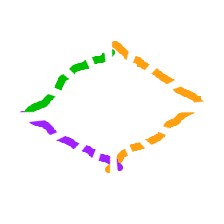
Shape: rhombus